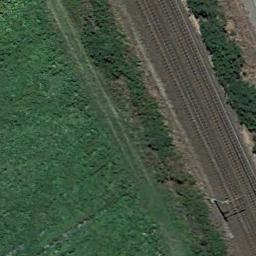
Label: railway